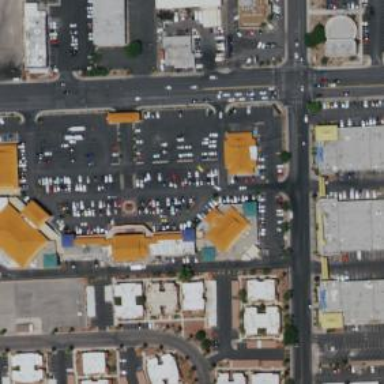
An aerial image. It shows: Supermarket.